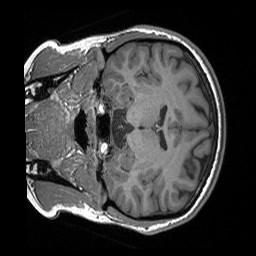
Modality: T1w
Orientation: coronal
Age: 23
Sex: female
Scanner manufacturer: siemens
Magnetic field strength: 3 T
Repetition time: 1.56 s
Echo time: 0.00207 s